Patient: sex M, age 38
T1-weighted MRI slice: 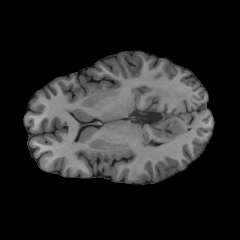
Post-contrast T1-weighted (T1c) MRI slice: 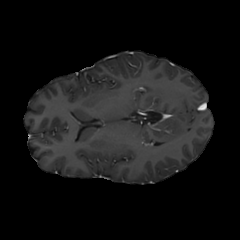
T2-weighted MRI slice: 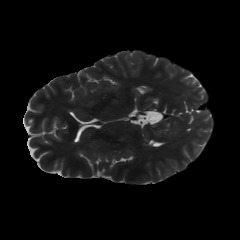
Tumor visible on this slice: no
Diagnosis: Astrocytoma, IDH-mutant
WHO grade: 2